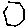
Label: hexagon